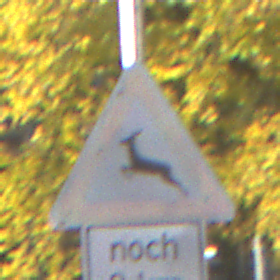
Verkehrszeichen: WildwechselRechts
Zusatzzeichen unten: LaengeEinerStrecke4
Umgebung: Outdoor, Urban
Tageszeit: SunriseSunset
Wetter: PartlyCloudy
Licht: Natural
Jahreszeit: Autumn
Kontrast: HighContrast